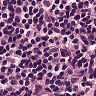
Metastatic tissue present: no